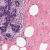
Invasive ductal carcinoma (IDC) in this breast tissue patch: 0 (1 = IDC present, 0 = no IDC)